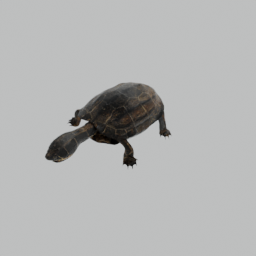
Label: animals